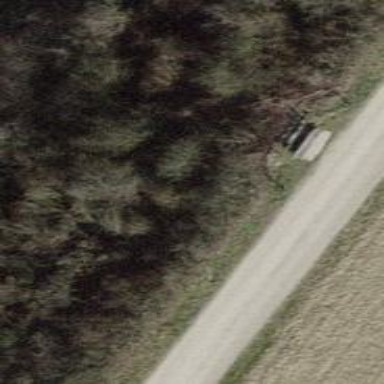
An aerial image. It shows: Bench.